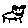
Label: cat